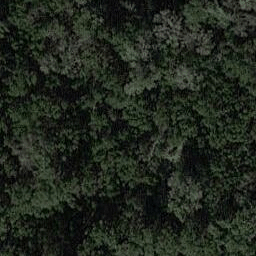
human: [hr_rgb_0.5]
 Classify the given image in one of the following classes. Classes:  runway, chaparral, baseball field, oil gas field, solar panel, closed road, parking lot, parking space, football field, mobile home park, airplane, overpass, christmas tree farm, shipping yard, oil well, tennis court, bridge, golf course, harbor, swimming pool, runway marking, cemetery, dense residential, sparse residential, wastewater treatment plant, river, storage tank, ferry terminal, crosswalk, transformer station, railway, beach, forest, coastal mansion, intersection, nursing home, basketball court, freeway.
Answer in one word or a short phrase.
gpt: forest